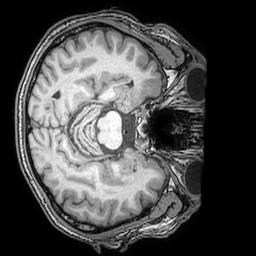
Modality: T1w
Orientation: axial
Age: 41
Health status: ill
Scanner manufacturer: philips
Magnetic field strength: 3 T
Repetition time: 0.007 s
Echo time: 0.0035 s